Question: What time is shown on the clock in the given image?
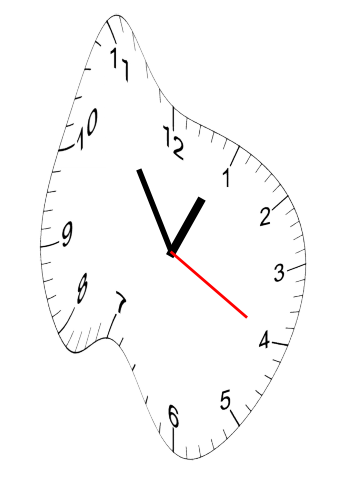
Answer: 12:54:20